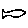
Label: fish